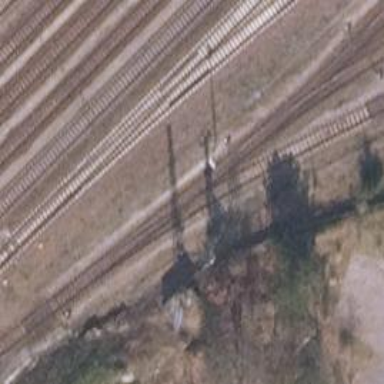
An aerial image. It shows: Railway switch with the turnout pointing to the right.